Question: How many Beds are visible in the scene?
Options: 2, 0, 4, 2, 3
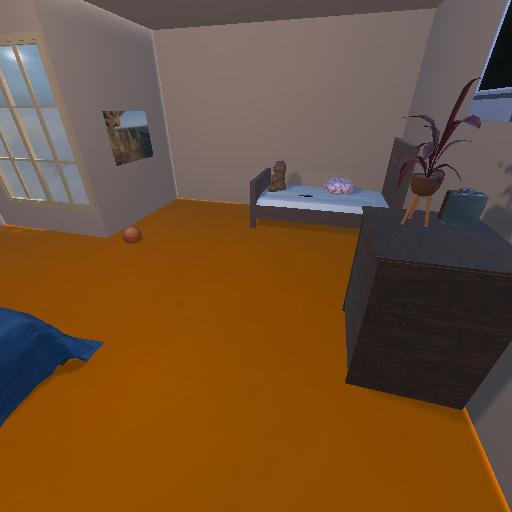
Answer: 2